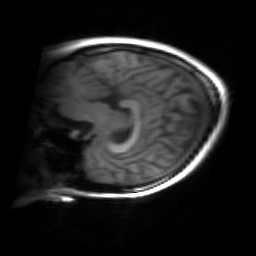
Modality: inplaneT1
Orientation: sagittal
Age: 24
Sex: female
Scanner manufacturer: siemens
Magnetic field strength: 3 T
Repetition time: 1.2 s
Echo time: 0.00251 s